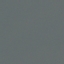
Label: SeaLake